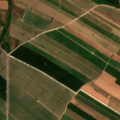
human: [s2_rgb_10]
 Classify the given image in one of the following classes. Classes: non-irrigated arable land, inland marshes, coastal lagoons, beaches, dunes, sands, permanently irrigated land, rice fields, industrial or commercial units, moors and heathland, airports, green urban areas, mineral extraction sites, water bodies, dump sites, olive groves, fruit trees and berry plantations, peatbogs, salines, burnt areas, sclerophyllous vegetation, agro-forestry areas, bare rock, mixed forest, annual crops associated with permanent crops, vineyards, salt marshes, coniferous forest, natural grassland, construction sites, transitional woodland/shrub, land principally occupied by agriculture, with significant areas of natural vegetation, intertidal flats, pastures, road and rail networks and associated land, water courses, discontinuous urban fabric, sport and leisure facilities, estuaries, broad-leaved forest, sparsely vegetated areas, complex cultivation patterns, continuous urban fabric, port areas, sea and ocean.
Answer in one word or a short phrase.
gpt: permanently irrigated land, complex cultivation patterns